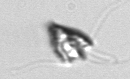
Label: Pyramimonas_longicauda